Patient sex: M
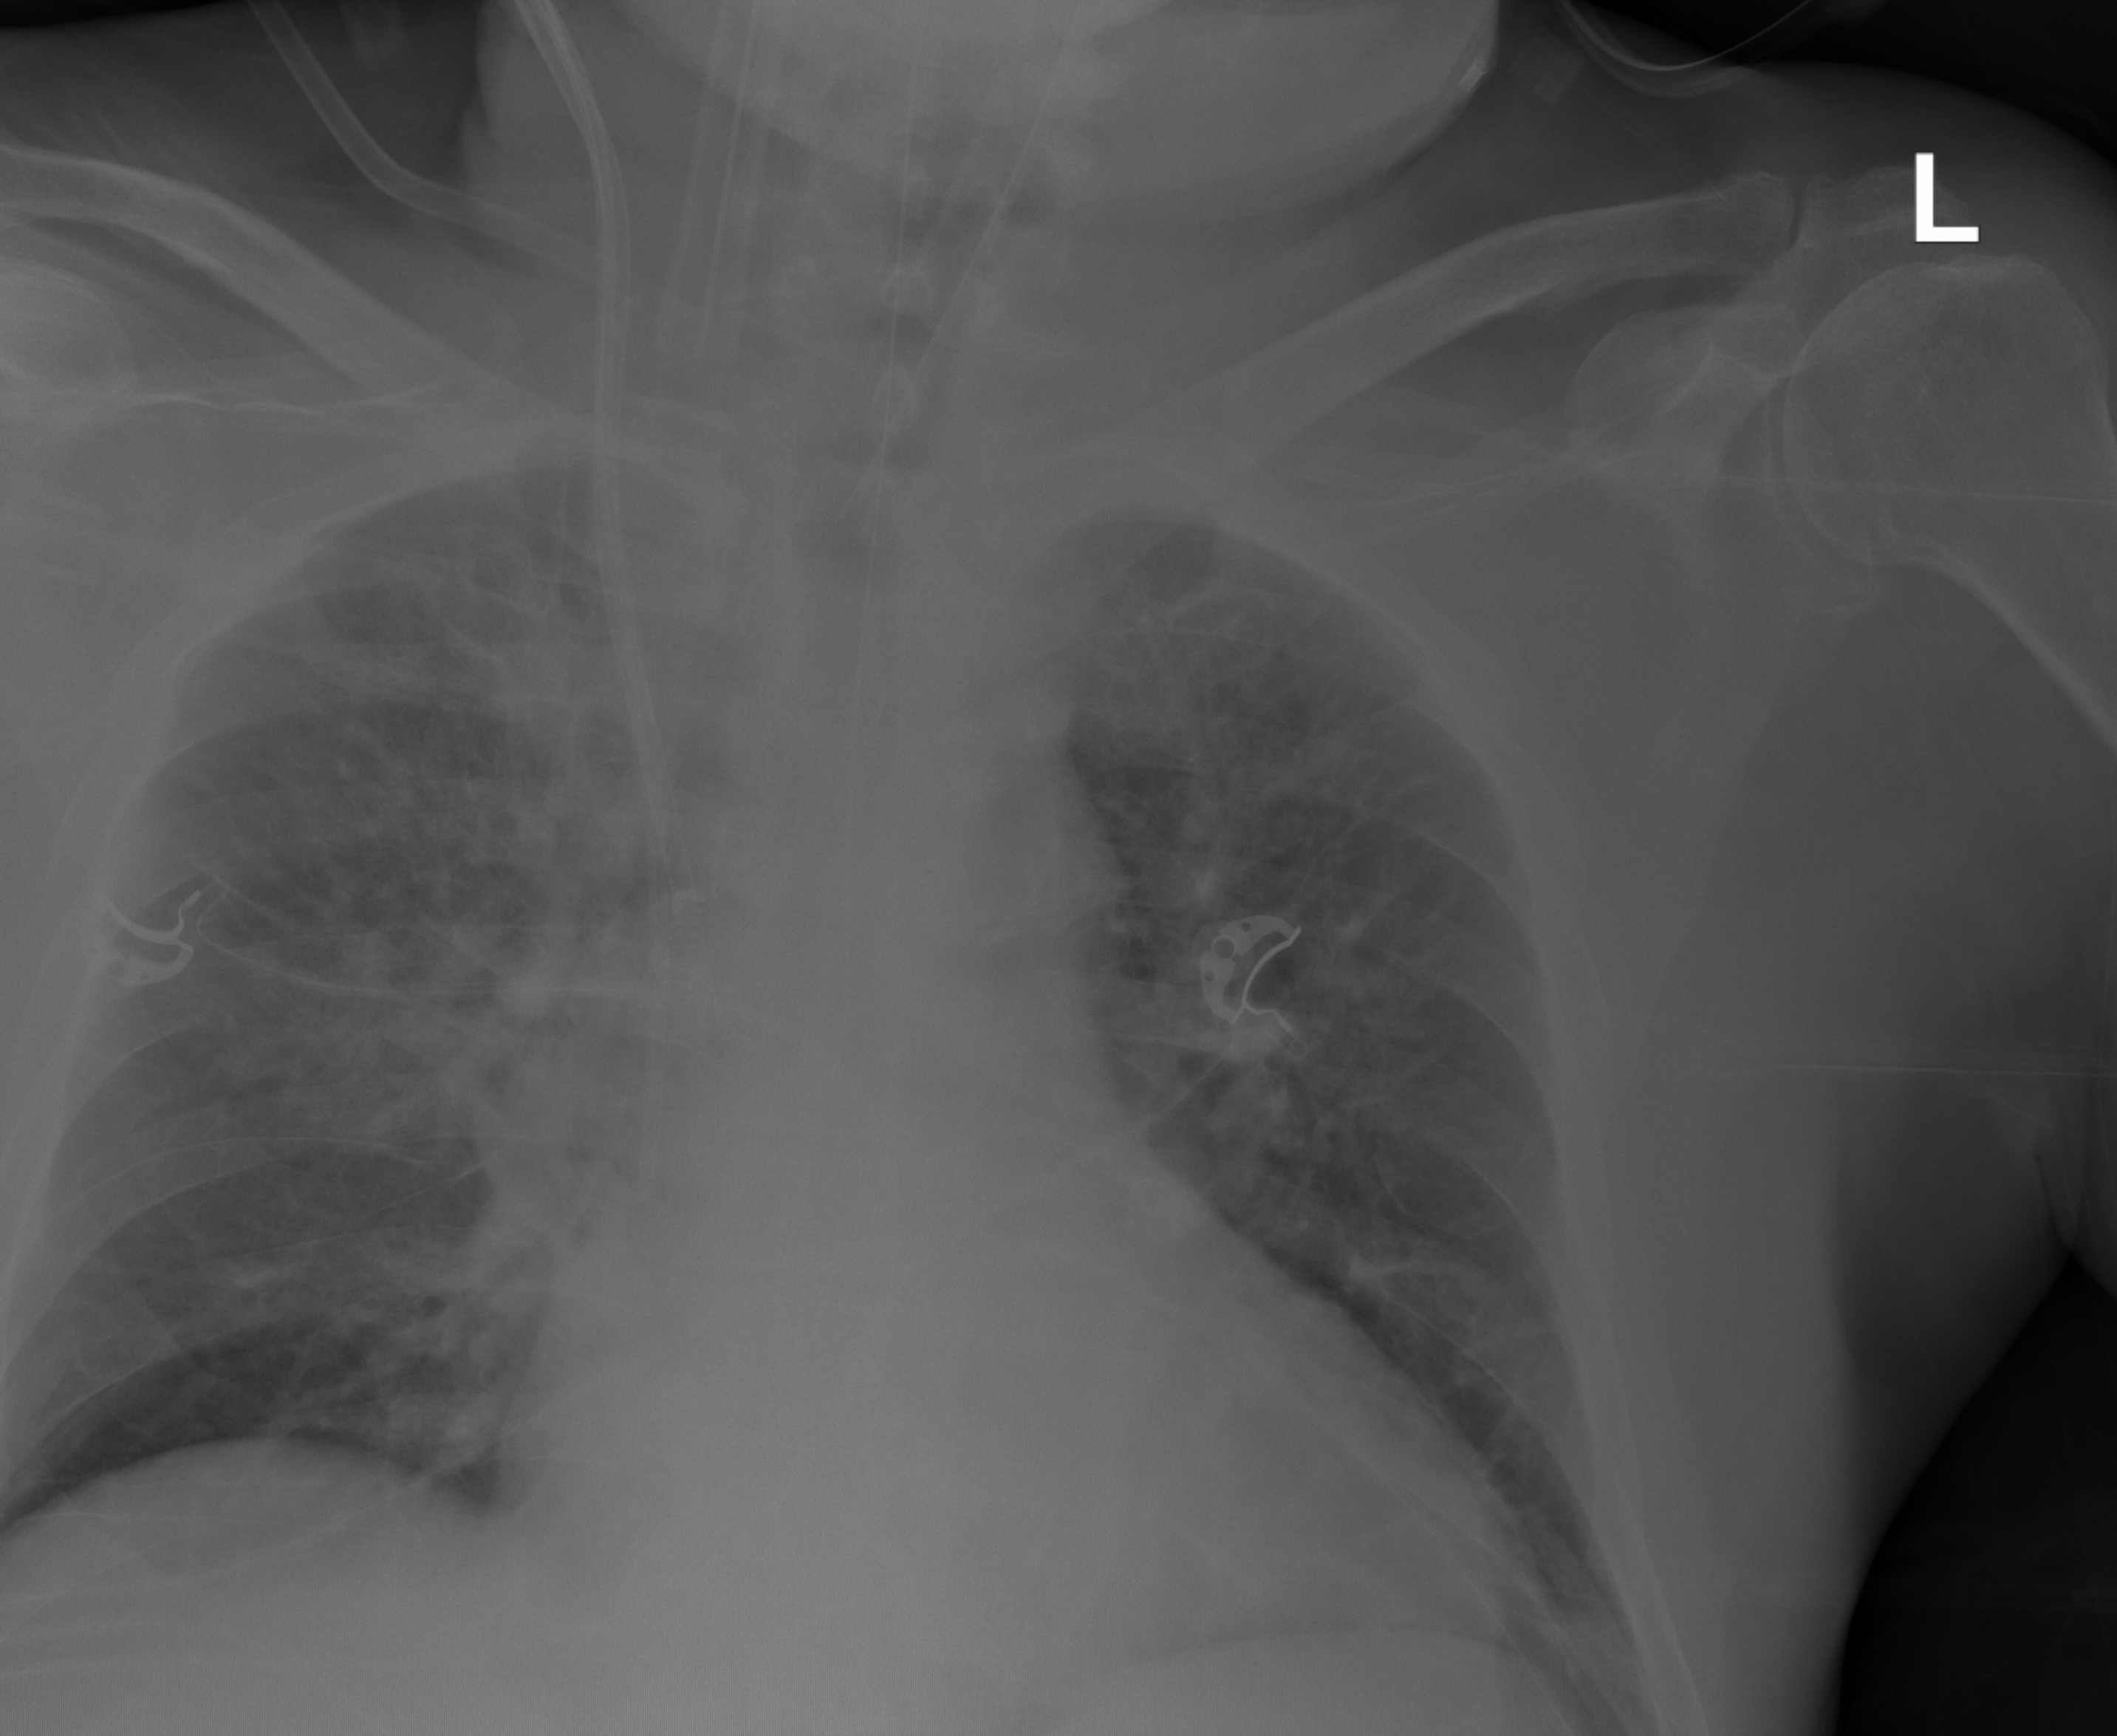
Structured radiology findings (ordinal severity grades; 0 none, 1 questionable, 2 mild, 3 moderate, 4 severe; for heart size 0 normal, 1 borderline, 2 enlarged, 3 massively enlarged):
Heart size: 2
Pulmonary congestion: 2
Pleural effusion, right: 0
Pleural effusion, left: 0
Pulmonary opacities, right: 3
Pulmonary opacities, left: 2
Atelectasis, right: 3
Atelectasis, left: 2